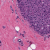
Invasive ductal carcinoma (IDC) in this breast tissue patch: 0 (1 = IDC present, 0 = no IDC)